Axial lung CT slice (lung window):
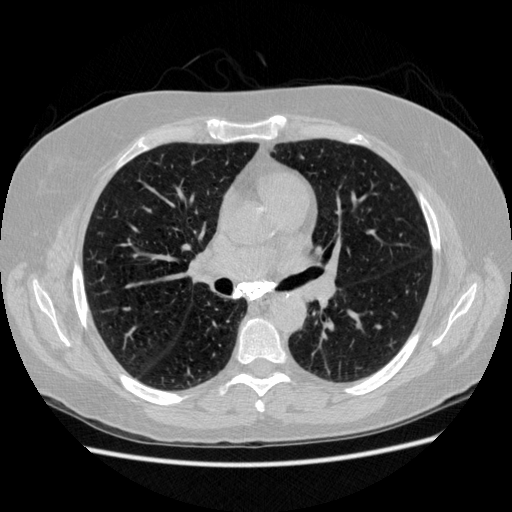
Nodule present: no